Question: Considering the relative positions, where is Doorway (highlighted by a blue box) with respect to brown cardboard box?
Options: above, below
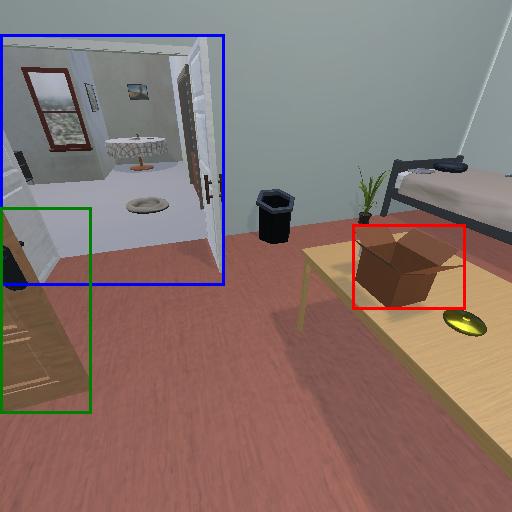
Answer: above